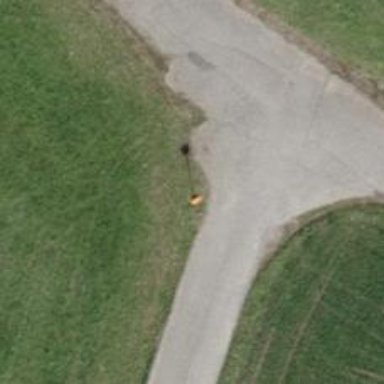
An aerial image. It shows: Pipeline marker.